Question: My server code is returning json data, which have select mysql query. Now I have to parse this information and I need to fill there json information into table, How I will do that?
'''
<?php
header('Access-Control-Allow-Origin: *');//Should work in Cross Domaim ajax Calling request
mysql_connect("localhost","root","2323");
mysql_select_db("service");
if(isset($_POST['type']))
{
if($_POST['type']=="carpenter"){
$startDate=$_POST['startDate'];
$endDate=$_POST['endDate'];
$query="select * from booking where scheduledDate between $startDate AND $endDate";
$result=mysqi_query($query);
$count=mysql_num_rows($result);
$retVal=array();
while($row=mysqli_fetch_assoc($result)){
$$retVal[]=$row;
}
echo json_encode($retVal);
}
} else{
echo "Invalid Format";
}
'''
'''
<script>
function fetchData2(){
$(".data-contacts2-js tbody").empty();
var startDate=$('#datepicker1').val();
var endDate=$('#datepicker2').val();
$.ajax({
url: "http://localhost/service/cleaning.php",
type:"POST",
dataType:"json",
data:{type:"carpenter", startDate:startDate, endDate:endDate},
ContentType:"application/json",
success: function(response){
alert(obj);
},
error: function(err){
alert("fail");
}
});
}
$(document).ready(function(){
$(".data-contacts2-js tbody").empty();
$('#fetchContacts2').click(function() {
fetchData2();
});
});
</script>
'''
'''
<div class="block-content collapse in">
<div class="span12">
<table class="data-contacts2-js table table-striped" >
<thead>
<tr>
<th>ID</th>
<th>Customer Name</th>
<th>Customer Mobile</th>
<th>Customer Email</th>
<th>Address</th>
<th>Date</th>
<th>Time</th>
<th>Status</th>
</tr>
</thead>
<tbody>
</tbody>
</table>
</div>
<button id="fetchContacts2" class="btn btn-default" type="submit">Refresh</button>
</div>
'''
My Json format is
'''
[
{
"b_id": "101",
"cust_name": "qwq",
"cust_mobile": "323232323",
"cust_email": "u@gmail.com",
"cust_address": "kslaksl",
"scheduledDate": "2015-02-26",
"scheduledTime": "14:30:00",
"sc_id": "3",
"sps_id": "1"
}
]
'''

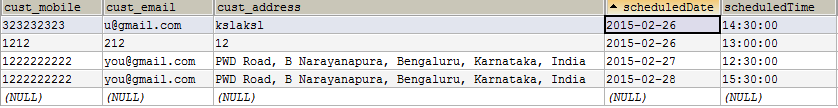
Answer: The function can be used to iterate over any collection, whether it is an object or an array. In the case of an array, the callback is passed an array index and a corresponding array value each time. Inside the ajax success try the each function and loop through the response data that has been received from the 'php' file.Hope that gives you an idea mate.. :)
'''
success: function(response){
$.each(response, function(idx, obj) {
$('table tbody').append(
$('<tr>')
.append($('<td>').append(obj.id))
.append($('<td>').append(obj.cust_email))
.append($('<td>').append(obj.cust_mobile))
);
});
},
'''
<URL>